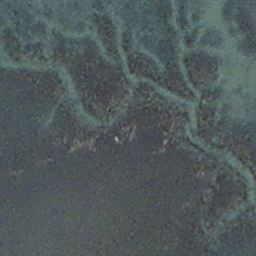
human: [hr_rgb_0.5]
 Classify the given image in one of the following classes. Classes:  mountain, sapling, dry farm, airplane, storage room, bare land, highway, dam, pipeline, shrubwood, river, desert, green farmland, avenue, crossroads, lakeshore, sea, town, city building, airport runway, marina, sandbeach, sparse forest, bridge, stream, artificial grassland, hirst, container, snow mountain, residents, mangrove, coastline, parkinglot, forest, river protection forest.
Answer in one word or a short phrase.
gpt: stream